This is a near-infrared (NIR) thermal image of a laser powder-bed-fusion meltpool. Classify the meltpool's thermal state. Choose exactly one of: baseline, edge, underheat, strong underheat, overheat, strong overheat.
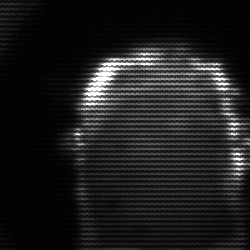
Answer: baseline